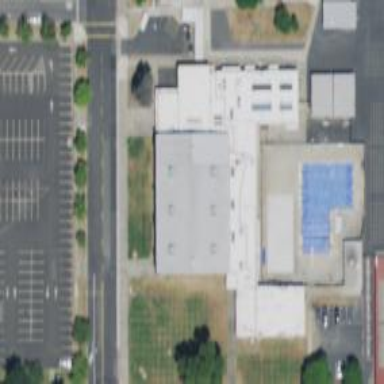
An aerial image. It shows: School building.